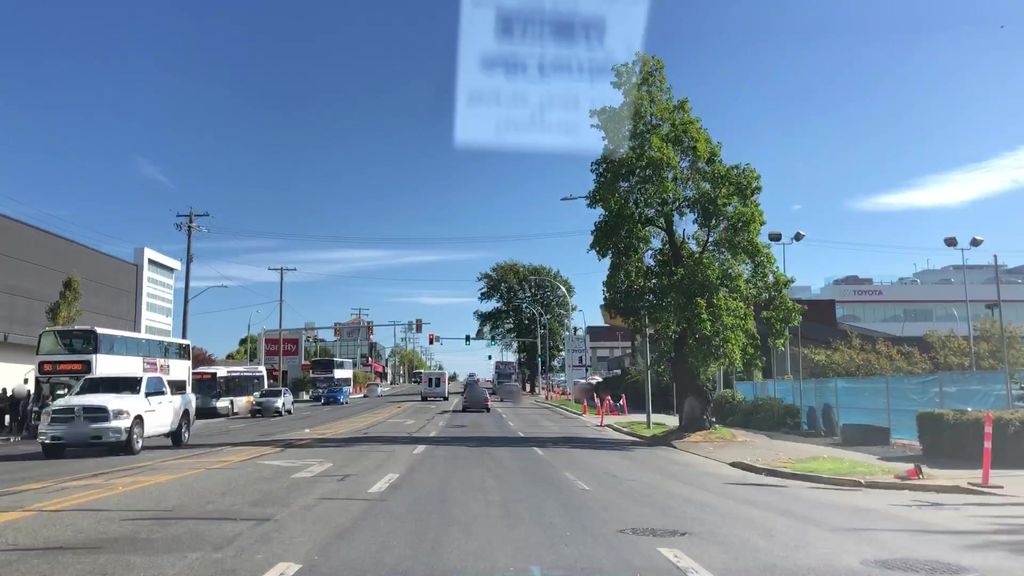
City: victoria